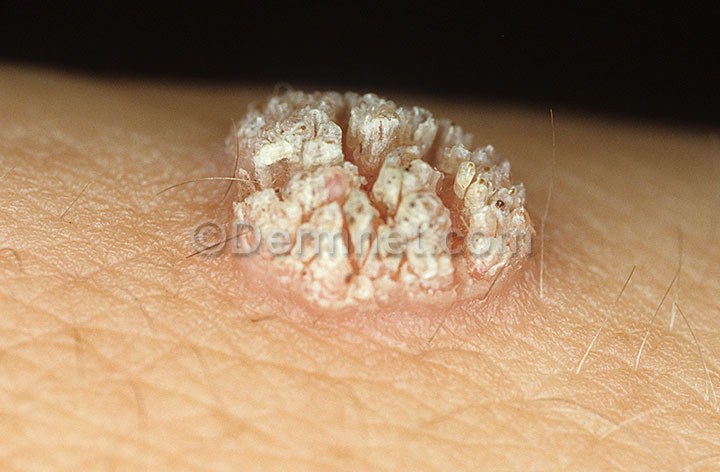
Disease: Warts Molluscum and other Viral Infections